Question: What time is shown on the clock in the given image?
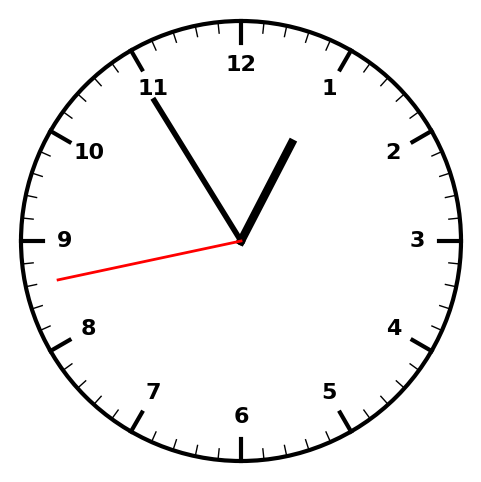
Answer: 12:54:43